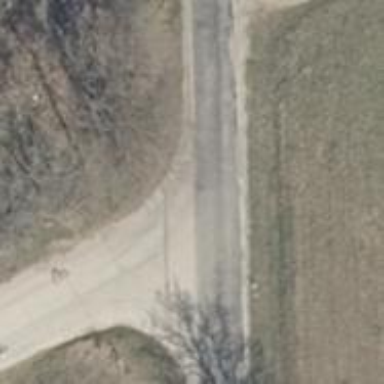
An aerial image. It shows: Secondary road with asphalt surface.